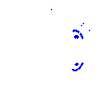
Particle: kaon